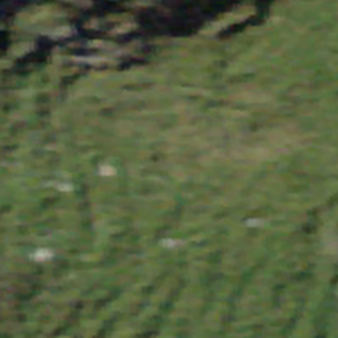
Label: other